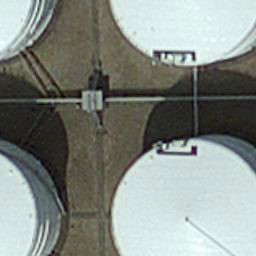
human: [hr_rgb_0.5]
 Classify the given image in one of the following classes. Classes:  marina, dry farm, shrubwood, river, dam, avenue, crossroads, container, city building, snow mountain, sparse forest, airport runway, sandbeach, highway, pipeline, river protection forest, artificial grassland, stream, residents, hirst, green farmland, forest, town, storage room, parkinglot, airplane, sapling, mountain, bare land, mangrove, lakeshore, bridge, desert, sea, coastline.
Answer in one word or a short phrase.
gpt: storage room